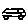
Label: car